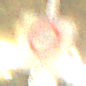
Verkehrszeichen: BeginnUmweltzone
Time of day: Night
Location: Outdoor (Urban)
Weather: Clear
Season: NotSpecified
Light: Artificial